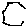
Label: hexagon